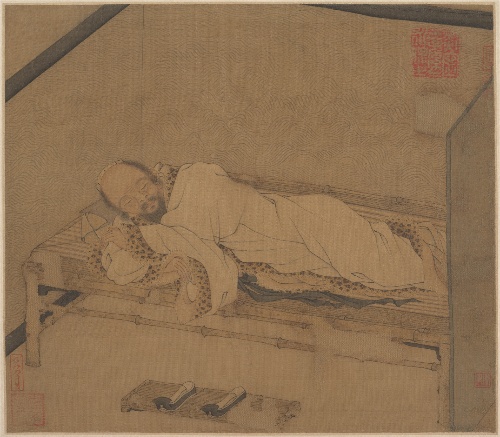
Title: 元/明 佚名 竹榻小憩圖 冊頁|Man Sleeping on a Bamboo Couch
Artist: Unidentified artist
Object type: Album leaf
Classification: Paintings
Medium: Album leaf; ink and color on silk
Culture: China
Period: Yuan (1271–1368)–Ming (1368–1644) dynasty
Dimensions: Image: 10 1/4 x 11 1/2 in. (26 x 29.2 cm)
Department: Asian Art
Credit line: From the Collection of A. W. Bahr, Purchase, Fletcher Fund, 1947
Accession year: 1947
Repository: Metropolitan Museum of Art, New York, NY